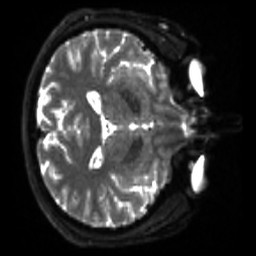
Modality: sbref
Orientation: axial
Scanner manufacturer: siemens
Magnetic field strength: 3 T
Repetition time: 4 s
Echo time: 0.0594 s